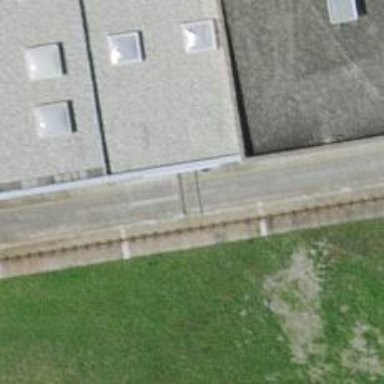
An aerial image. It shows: Railway crossing.